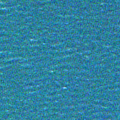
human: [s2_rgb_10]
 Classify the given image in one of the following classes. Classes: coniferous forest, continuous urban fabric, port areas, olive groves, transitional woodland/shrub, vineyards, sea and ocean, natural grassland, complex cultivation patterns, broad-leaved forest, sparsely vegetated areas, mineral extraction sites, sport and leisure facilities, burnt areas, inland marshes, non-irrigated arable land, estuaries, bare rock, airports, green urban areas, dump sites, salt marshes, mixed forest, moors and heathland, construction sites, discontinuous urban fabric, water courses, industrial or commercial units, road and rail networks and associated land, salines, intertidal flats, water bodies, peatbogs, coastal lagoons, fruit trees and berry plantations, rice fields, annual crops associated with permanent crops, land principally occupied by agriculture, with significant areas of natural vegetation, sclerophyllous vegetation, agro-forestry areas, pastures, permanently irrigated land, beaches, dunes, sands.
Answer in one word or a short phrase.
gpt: sea and ocean